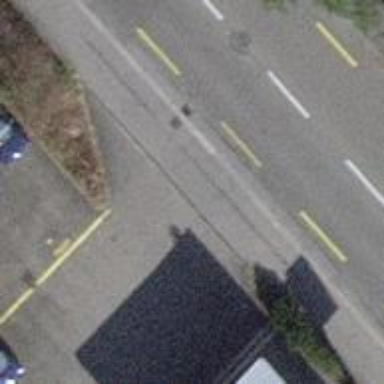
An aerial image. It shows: Unmarked crossing with traffic calming table.